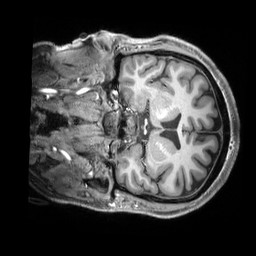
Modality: T1w
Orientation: coronal
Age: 25
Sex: male
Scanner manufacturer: siemens
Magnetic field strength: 3 T
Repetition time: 2.3 s
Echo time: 0.00298 s